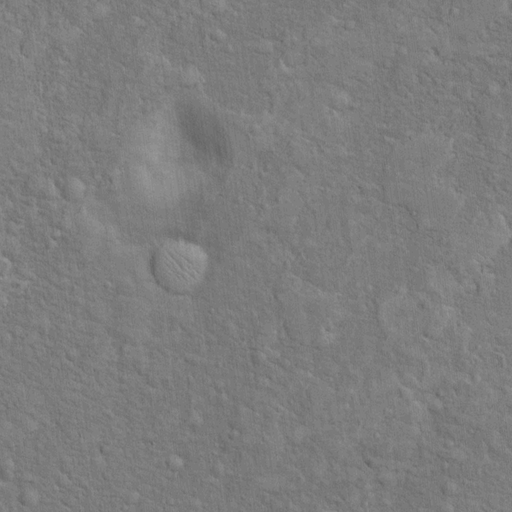
Objects detected: cone